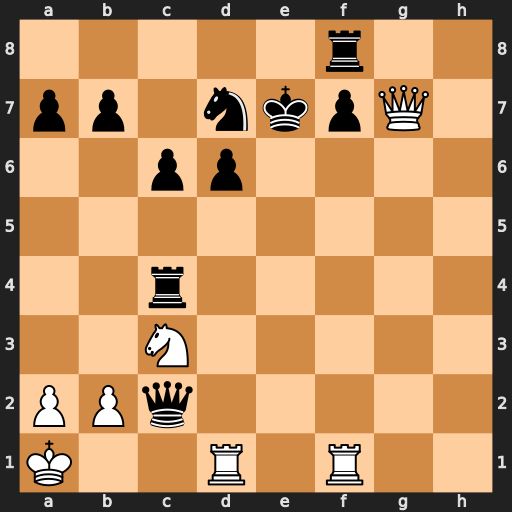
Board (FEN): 5r2/pp1nkpQ1/2pp4/8/2r5/2N5/PPq5/K2R1R2
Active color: w
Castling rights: -
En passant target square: -
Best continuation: Rfe1+ Kd8 Rxd6